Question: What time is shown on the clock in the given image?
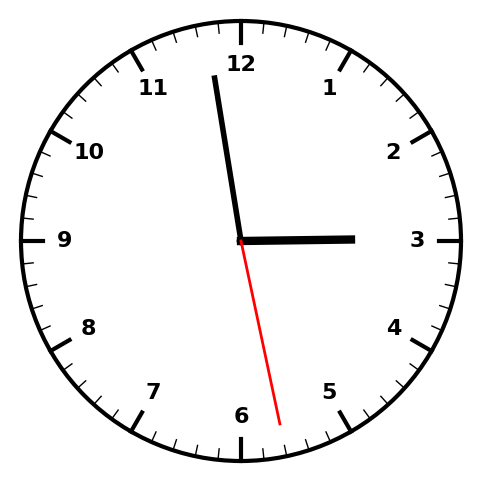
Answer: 02:58:28